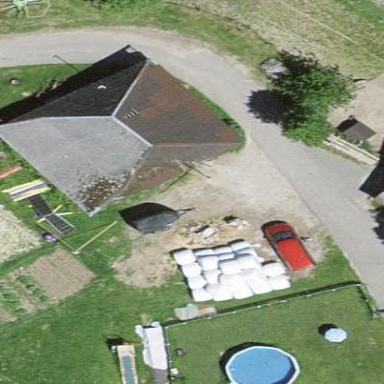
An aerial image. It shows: Barn.